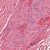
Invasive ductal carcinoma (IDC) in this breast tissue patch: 0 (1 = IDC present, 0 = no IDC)